Question: I'm trying desperately to create a catalog (. In) for my new application in php.
1) I created a file "trans.php" where I put all the values to be translated
For example, here is my file:
'''
<?php
echo _e('SORTIR LA NUIT');
?>
'''
2) I open Poedit, in the "Paths" here's what I entered (see photo)
Then I save the same location of my file "php".

3) When I click "update", I have the following errors:
'''
12:25:43: No files found in: /Users/aweaoftheworld/Desktop/test
12:25:43: Poedit did not find any files in scanned directories.
12:25:43: Entries in the catalog are probably incorrect.
12:25:43: Updating the catalog failed. Click on 'More>>' for details.
'''
Can you help me?
Sincerely,
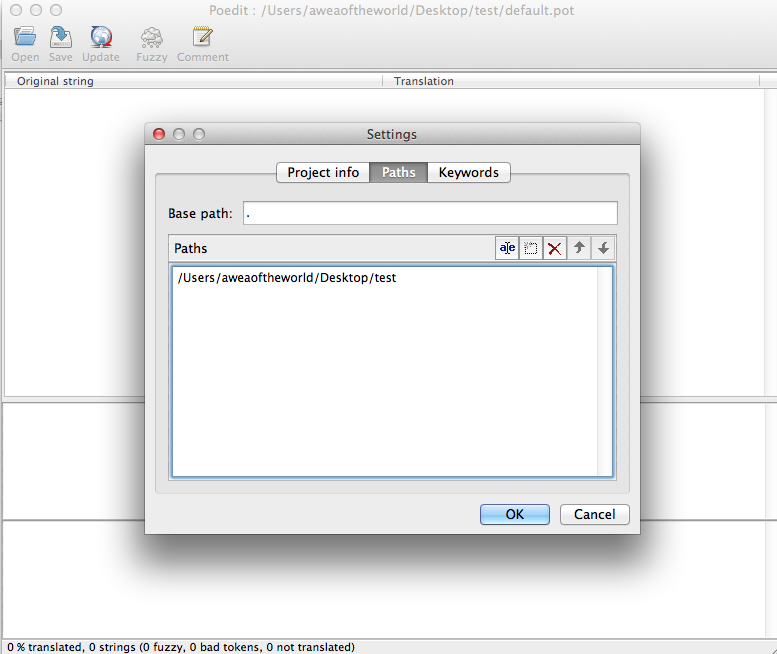
Answer: you should use instead of , for example
'''
<?php echo _("hi there i am gettext library") ?>
'''
by the way, function is from Wordpress engine, it doing same but it's not PHP predefined function.